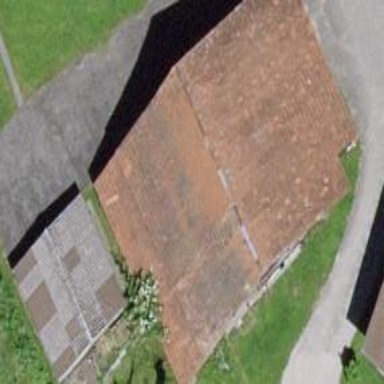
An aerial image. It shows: Barn.